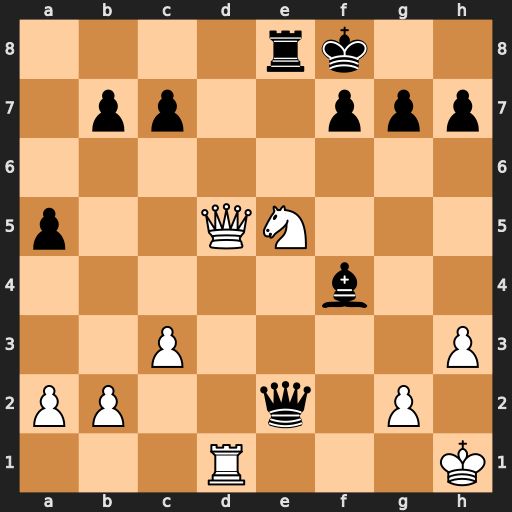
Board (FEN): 4rk2/1pp2ppp/8/p2QN3/5b2/2P4P/PP2q1P1/3R3K
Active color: w
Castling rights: -
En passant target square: -
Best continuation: Qxf7#